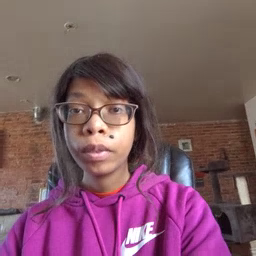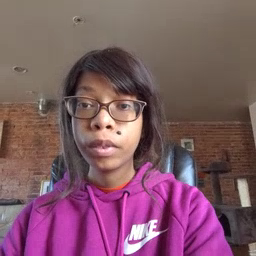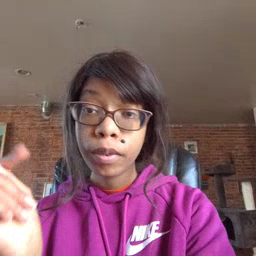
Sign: potty